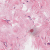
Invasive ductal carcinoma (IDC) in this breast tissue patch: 0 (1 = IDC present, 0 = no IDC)